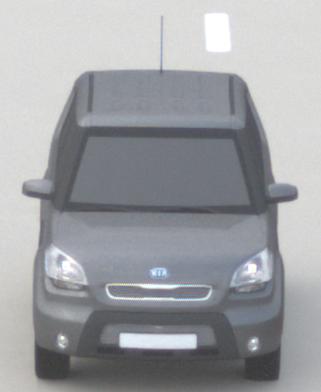
Make: KIA
Model: Soul 1.6
Detailed model: Soul (AM)
Model produced from: 2009/02
Model produced until: 2009/11
Doors: 5
Color: gray
Road condition: dry road
Daytime: midday
Contrast: low contrast